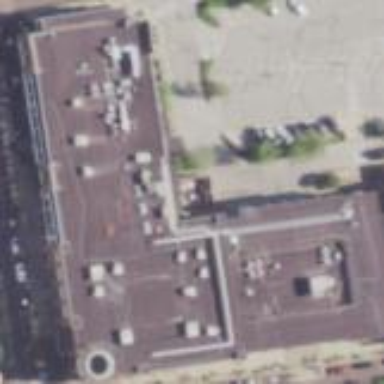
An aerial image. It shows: Commercial building.